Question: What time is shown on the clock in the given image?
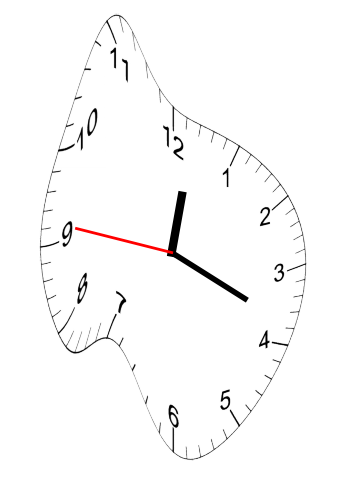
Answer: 12:18:46